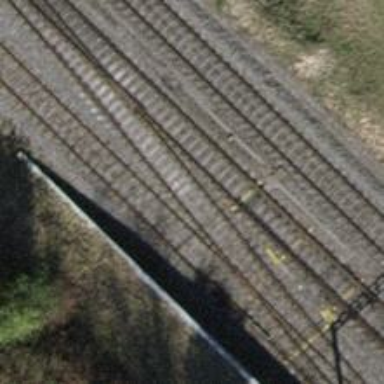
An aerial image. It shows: Railway switch.